Question: I have installed Redmine in offline mode by using Bitnami and configured email notifications as follows, as says in <URL>
My environment:
'''
Environment:
Redmine version 2.3.2.stable
Ruby version 1.9.3-p231 (2012-05-25) [i386-mingw32]
Rails version 3.2.13
Environment production
Database adapter Mysql2
Redmine plugins: no plugin installed
'''
Part of configuration.yml:
'''
# default configuration options for all environments
default:
# Outgoing emails configuration (see examples above)
email_delivery:
delivery_method: :smtp
smtp_settings:
address: ...here smtp.domain or ip of smtp- server...
port: 25
domain: ...some domain...
authentication: :login
user_name: ...name@domain...
password: "..."
'''
In the same domain runs the mail server.
I requested my password from Redmine UI:

However, the message does not come.
What I have in production.log:
'''
Started POST "/redmine/account/lost_password" for 127.0.0.1 at 2013-08-22 21:38:21 +0400
Processing by AccountController#lost_password as HTML
Parameters: {"utf8"=>"", "authenticity_token"=>"252n1tBNbFP/BzQ6spgzVTx/yKnltmhd9jHhzcgyTwU=", "mail"=>"...name@domain...", "commit"=>"Submit"}
Current user: anonymous
Rendered mailer/lost_password.text.erb within layouts/mailer (0.0ms)
Rendered mailer/lost_password.html.erb within layouts/mailer (1.0ms)
Redirected to http://localhost/redmine/login
Completed 302 Found in 886ms (ActiveRecord: 68.0ms)
Started GET "/redmine/login" for 127.0.0.1 at 2013-08-22 21:38:22 +0400
Processing by AccountController#login as HTML
Current user: anonymous
Rendered account/login.html.erb within layouts/base (7.0ms)
Completed 200 OK in 20ms (Views: 16.0ms | ActiveRecord: 1.0ms)
'''
When I tested this configuration outside the intranet, I used the gmail. Part of configuration.yml:
'''
# default configuration options for all environments
default:
# Outgoing emails configuration (see examples above)
email_delivery:
delivery_method: :smtp
smtp_settings:
address: smtp.gmail.com
port: 587
domain: gmail.com
authentication: :login
user_name: ...name@gmail.com
password: "..."
'''
When I requested the password in this configuration, the message has come.
message:
'''
To change the password, click on the following link:
http://localhost:3000/account/lost_password?token=dd36a006157cfa8d208ba11822c9283f14ef5f65
User: alexey
You have received this notification because you have either subscribed to it, or are involved in it.
To change your notification preferences, please click here: http://hostname/my/account
'''
What I see in production.log now:
'''
Started POST "/redmine/account/lost_password" for 127.0.0.1 at 2013-08-22 22:09:40 +0400
Processing by AccountController#lost_password as HTML
Parameters: {"utf8"=>"", "authenticity_token"=>"252n1tBNbFP/BzQ6spgzVTx/yKnltmhd9jHhzcgyTwU=", "mail"=>"...name@domain...", "commit"=>"Submit"}
Current user: anonymous
Rendered mailer/lost_password.text.erb within layouts/mailer (3.0ms)
Rendered mailer/lost_password.html.erb within layouts/mailer (1.0ms)
Redirected to http://localhost/redmine/login
Completed 302 Found in 2769ms (ActiveRecord: 73.0ms)
Started GET "/redmine/login" for 127.0.0.1 at 2013-08-22 22:09:43 +0400
Processing by AccountController#login as HTML
Current user: anonymous
Rendered account/login.html.erb within layouts/base (4.0ms)
Completed 200 OK in 10ms (Views: 8.0ms | ActiveRecord: 1.0ms)
'''
So,
- If I use gmail, the message are sent and delivered- If I use other, the message are not sent or sent but not delivered
What I'm doing wrong? How to configure email notifications in Redmine?
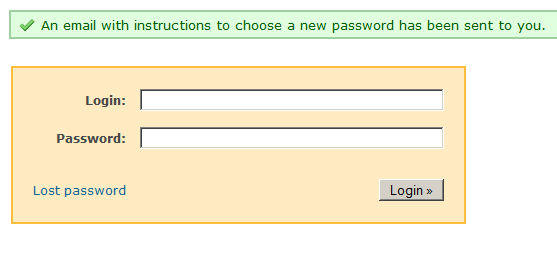
Answer: Please have a look at the syntax.
'''
production:
email_delivery:
delivery_method: :smtp
smtp_settings:
address: ********.com
port: 25
domain: ********.com
enable_starttls_auto: false
authentication: :login
user_name: "#############@***.com"
password: "####"
'''
Also the keyword 'production' should be environment specific.
I referred their official configuration page.
<URL>